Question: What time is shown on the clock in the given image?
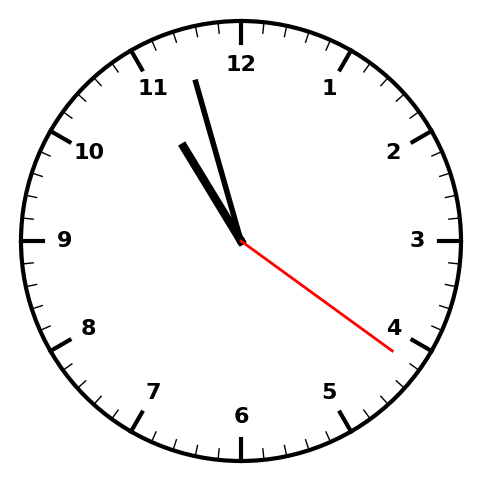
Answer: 10:57:21